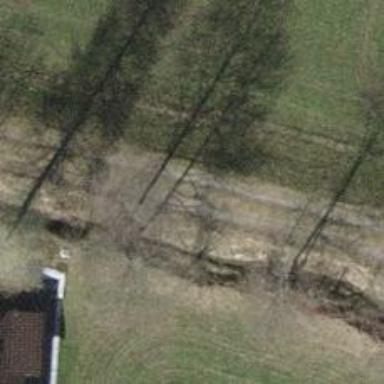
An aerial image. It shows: Compacted track road with grade3 tracktype.